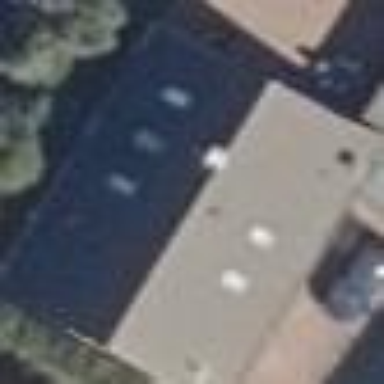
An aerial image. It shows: Building.